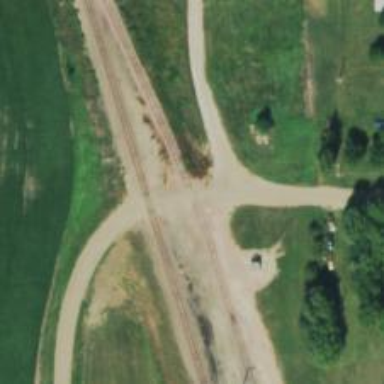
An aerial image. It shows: Level crossing along the railway.